Field crop: maize
Growth stage: 2
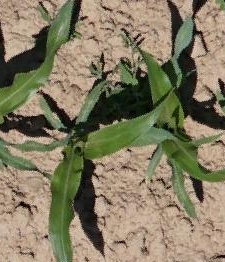
Species: maize